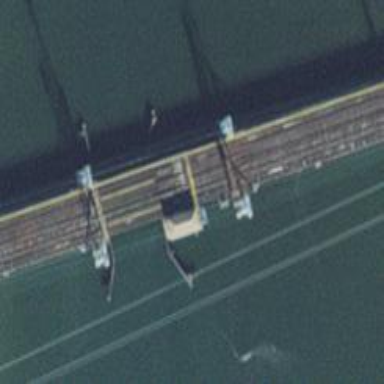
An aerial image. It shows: Movable bascule bridge for railway traffic. It is electrified with contact line.